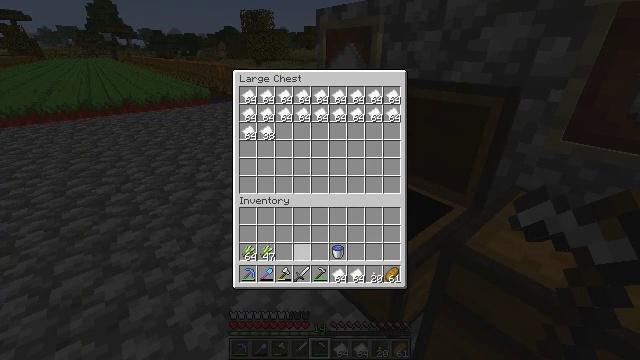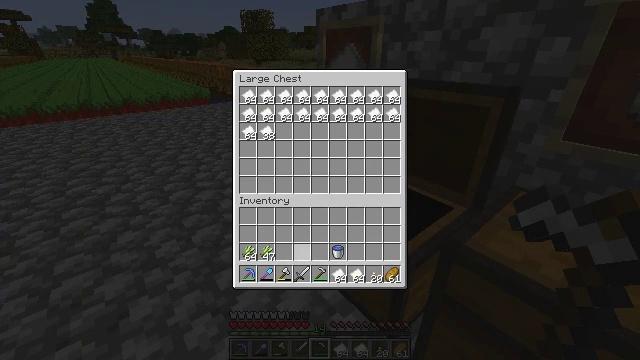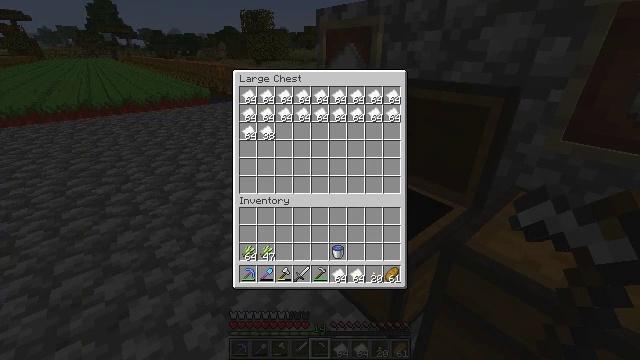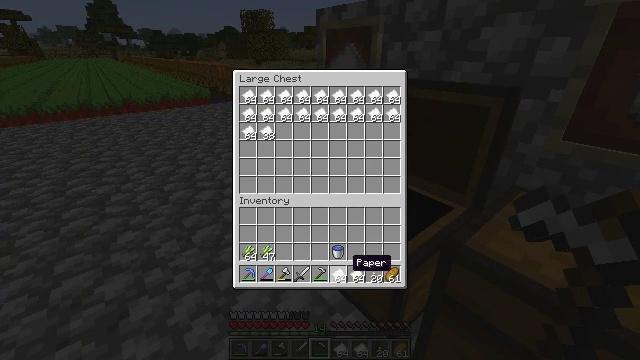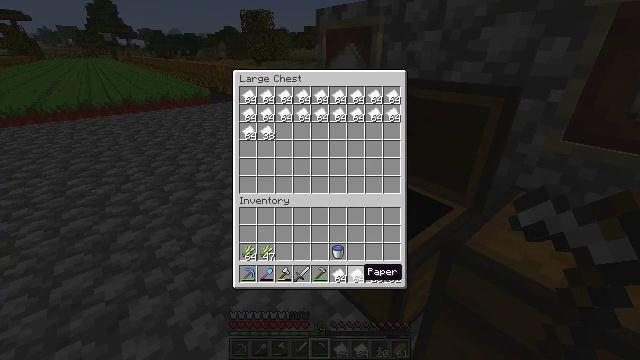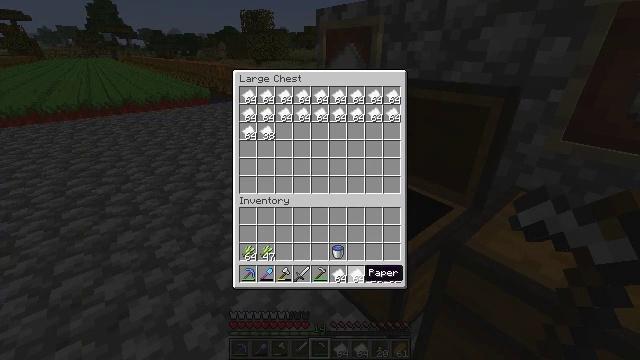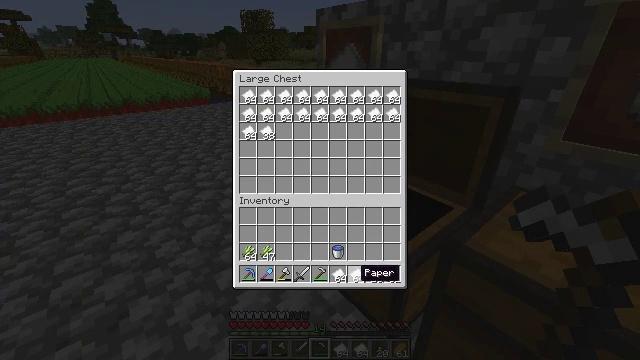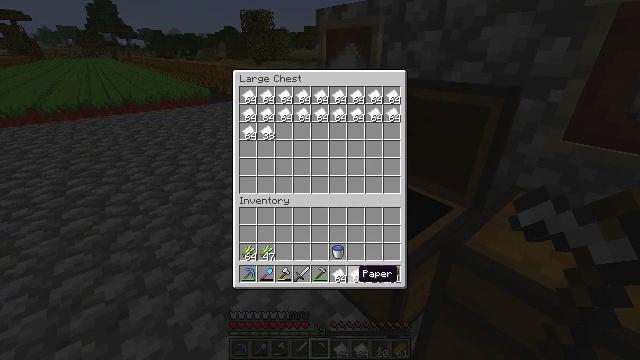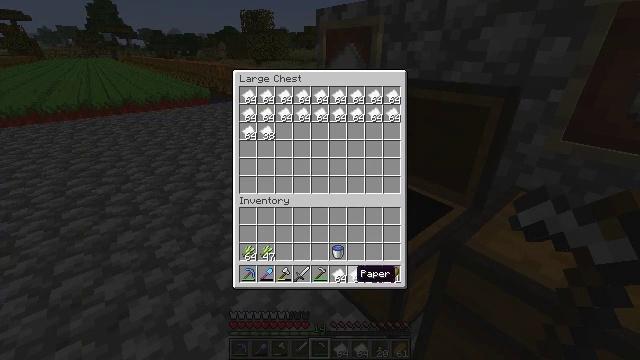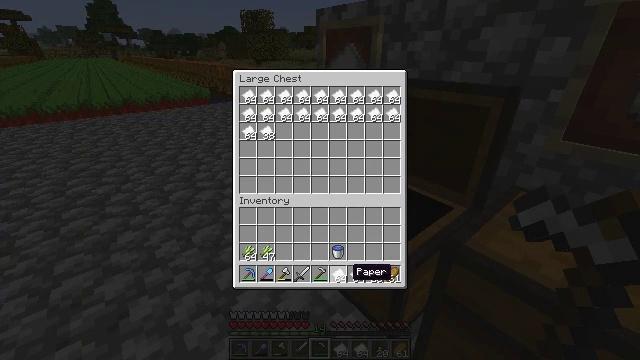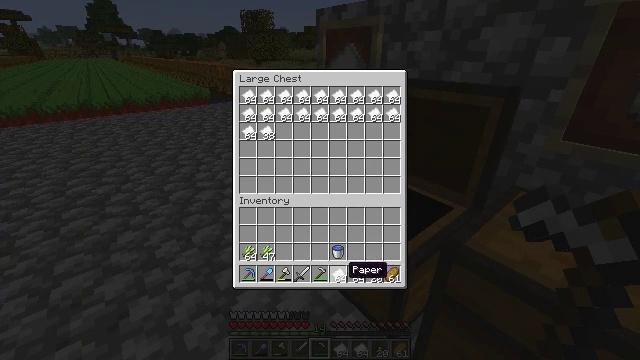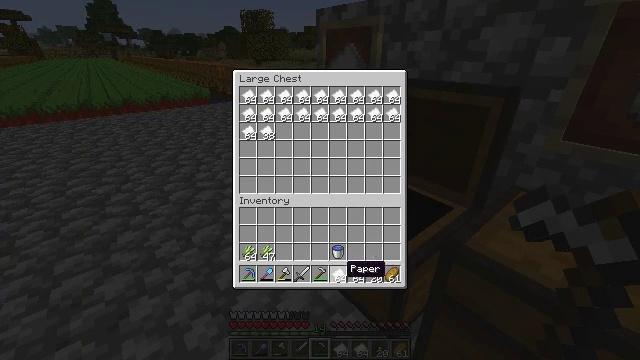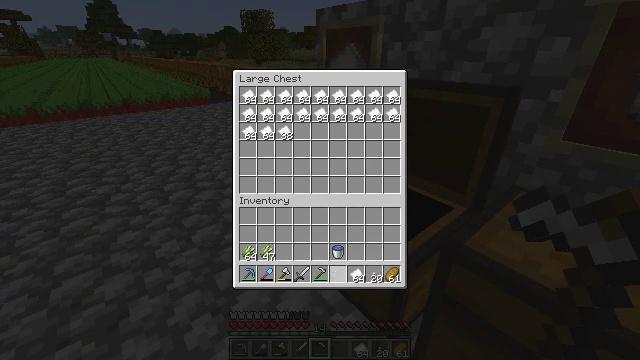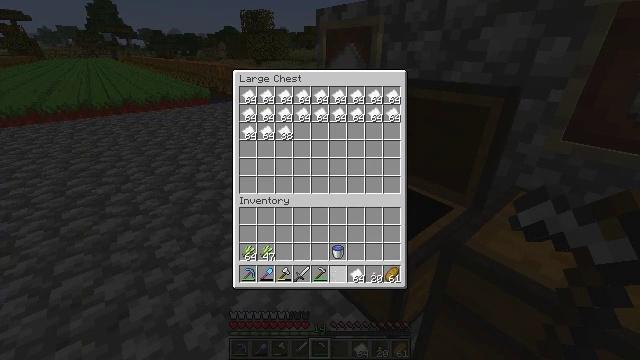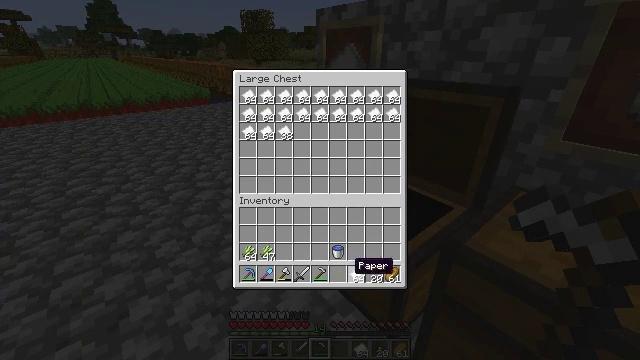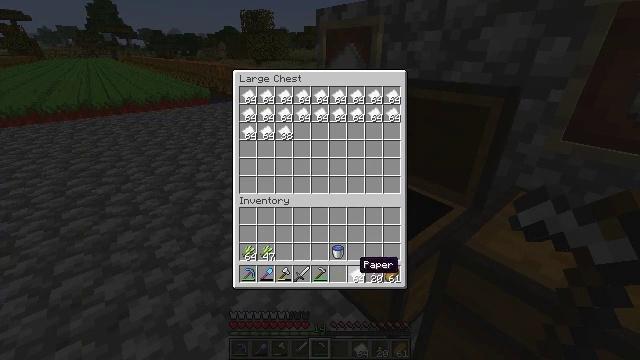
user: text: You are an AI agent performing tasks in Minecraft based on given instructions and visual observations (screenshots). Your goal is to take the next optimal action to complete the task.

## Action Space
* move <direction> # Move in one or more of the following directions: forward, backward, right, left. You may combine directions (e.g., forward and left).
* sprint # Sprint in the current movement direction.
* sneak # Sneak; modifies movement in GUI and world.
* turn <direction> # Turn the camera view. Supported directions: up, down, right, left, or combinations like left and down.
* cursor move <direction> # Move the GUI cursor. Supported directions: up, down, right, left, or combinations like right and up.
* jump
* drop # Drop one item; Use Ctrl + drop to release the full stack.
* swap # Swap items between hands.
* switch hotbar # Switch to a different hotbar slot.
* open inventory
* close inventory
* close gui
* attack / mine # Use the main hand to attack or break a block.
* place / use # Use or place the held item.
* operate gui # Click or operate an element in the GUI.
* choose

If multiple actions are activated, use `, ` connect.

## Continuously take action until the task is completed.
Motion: motion action
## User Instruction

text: Gather sugar cane for crafting.
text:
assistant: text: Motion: sneak, cursor move right
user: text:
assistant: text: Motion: sneak, cursor move right
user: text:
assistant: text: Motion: sneak, cursor move right and down
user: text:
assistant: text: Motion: sneak, cursor move right and down
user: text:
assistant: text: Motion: sneak
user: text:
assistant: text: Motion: sneak
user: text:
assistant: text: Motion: sneak
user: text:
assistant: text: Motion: sneak
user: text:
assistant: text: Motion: sneak
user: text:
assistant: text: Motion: sneak
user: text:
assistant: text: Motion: sneak
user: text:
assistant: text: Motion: sneak, choose
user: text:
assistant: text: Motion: sneak, choose
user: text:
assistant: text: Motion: sneak, cursor move right
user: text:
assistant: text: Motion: sneak
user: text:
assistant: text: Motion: sneak, choose
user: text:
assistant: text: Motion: sneak, choose
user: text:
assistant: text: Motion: sneak, choose
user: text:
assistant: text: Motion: sneak
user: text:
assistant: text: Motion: sneak
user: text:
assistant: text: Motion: no_op
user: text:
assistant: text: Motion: cursor move right
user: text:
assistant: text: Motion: turn right, close gui
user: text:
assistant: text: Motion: turn right and up
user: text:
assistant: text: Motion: turn right and up
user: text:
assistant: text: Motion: turn right and up
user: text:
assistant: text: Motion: move forward, turn right and up
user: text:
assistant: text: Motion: move forward
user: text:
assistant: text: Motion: move forward
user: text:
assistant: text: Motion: move forward